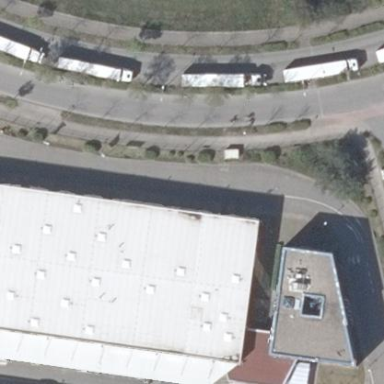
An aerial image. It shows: Commercial building.